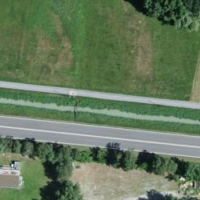
EUNIS habitat code: 57
Species observed at this site:
Polygala vulgaris